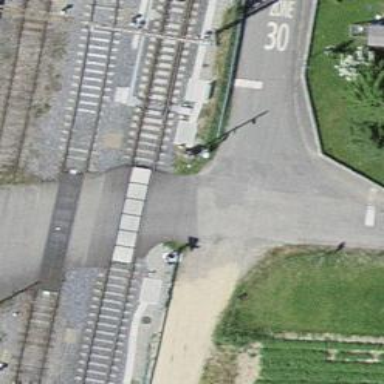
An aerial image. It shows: Railway track with contact line for electrification.